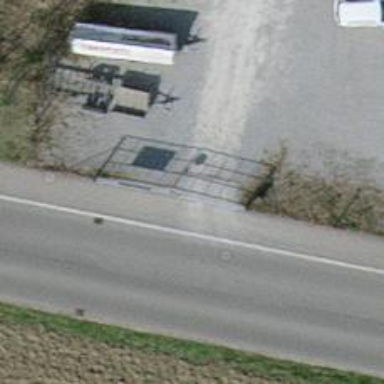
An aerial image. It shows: Gate.